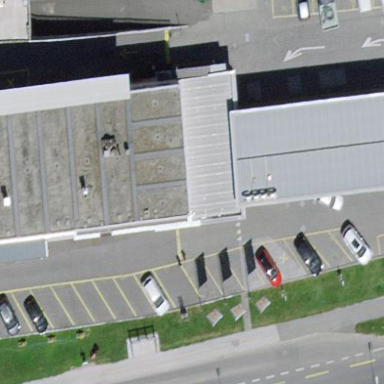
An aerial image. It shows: Street-side parking area.